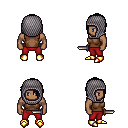
a pixel art fantasy rpg character, male body template, human, dark skin, brown sleeveless shirt, red pants, raven bangs hairstyle, chain hood, gold boots, dagger, four views (front, back, left, right), 2x2 character sprite sheet, small pixel art, hard edges, no anti-aliasing